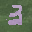
Label: 3